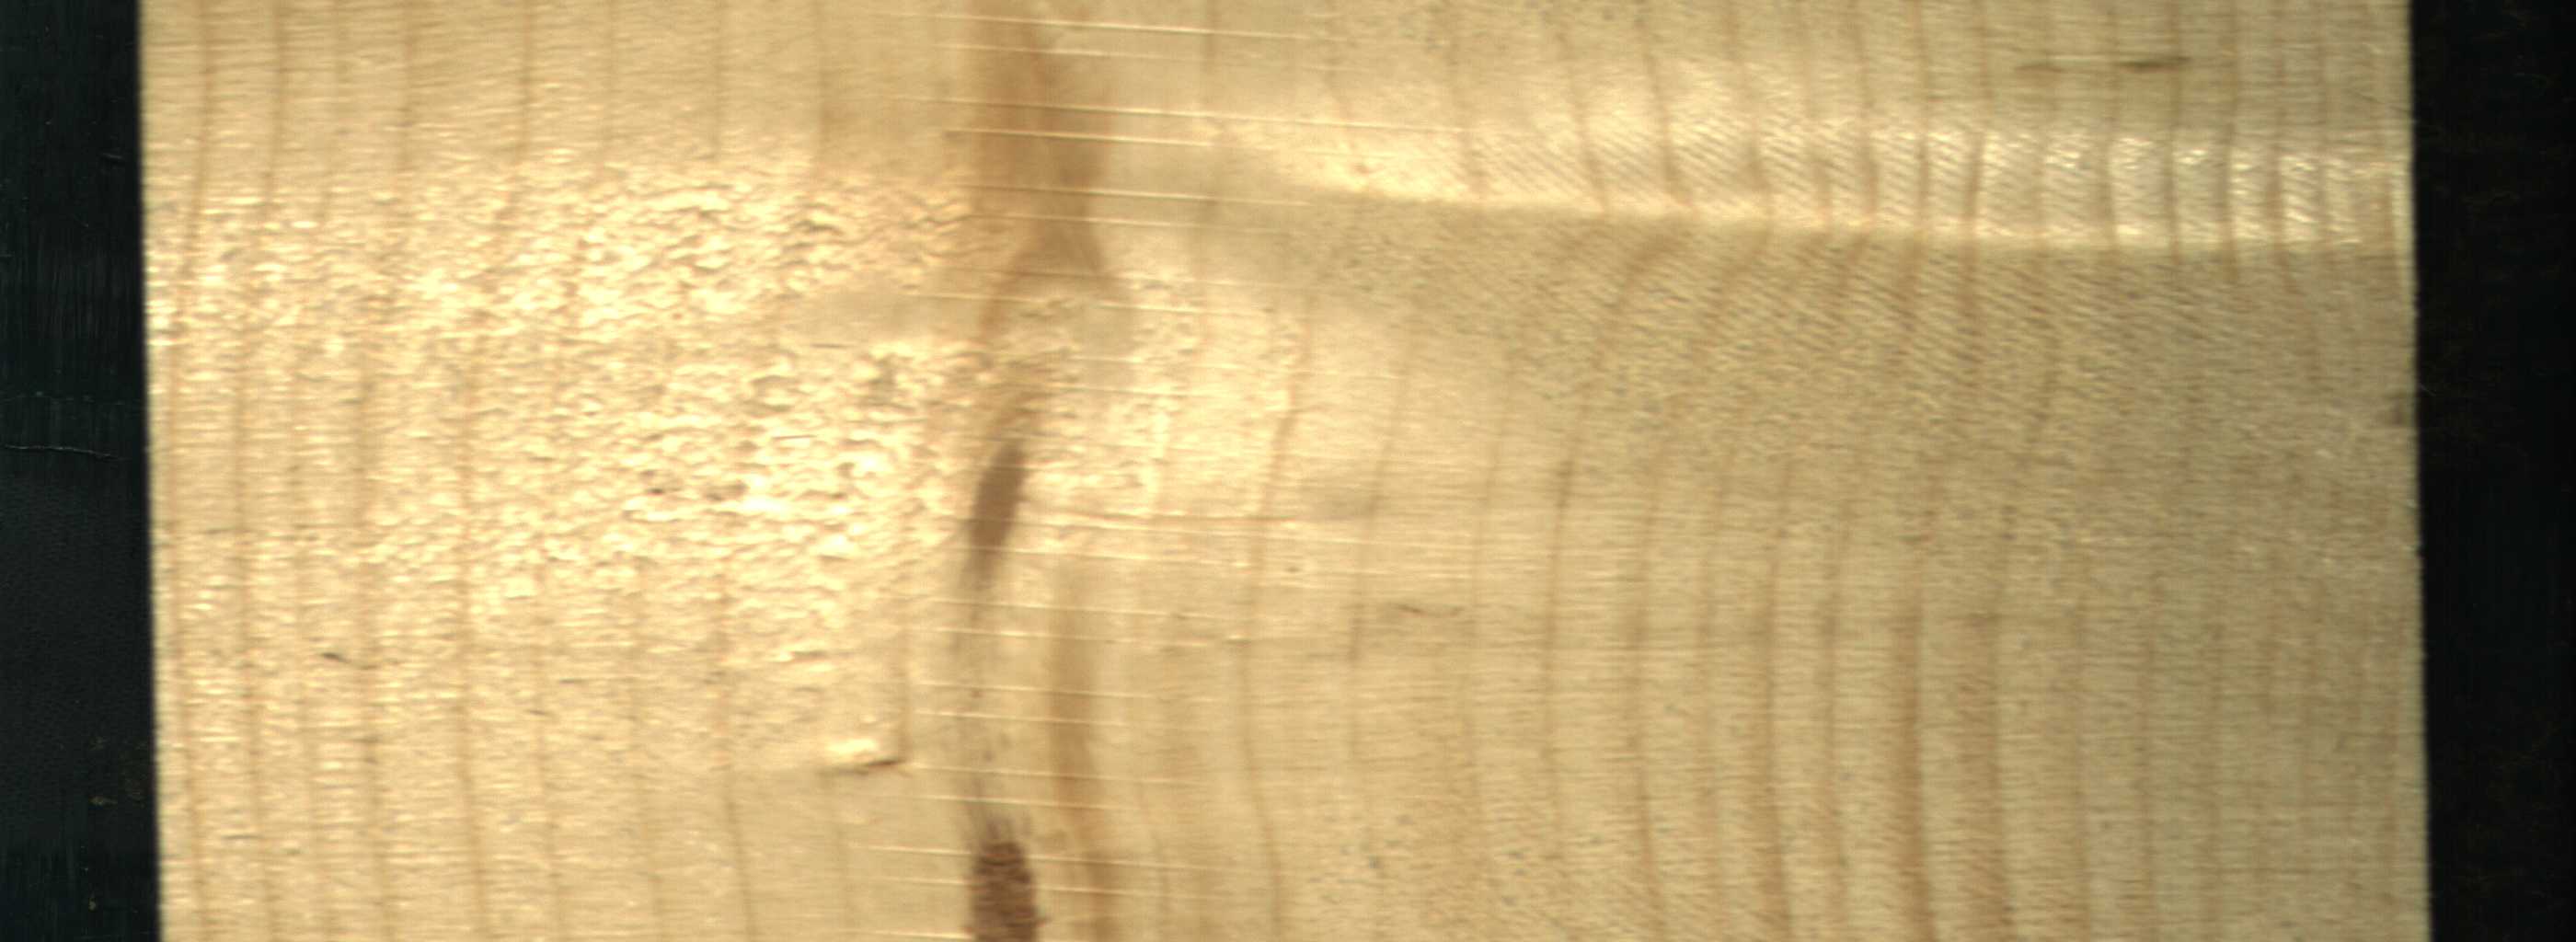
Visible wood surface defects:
Marrow
Marrow
Quartzity